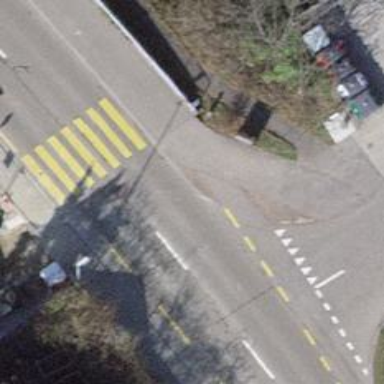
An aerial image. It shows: Cycleway.